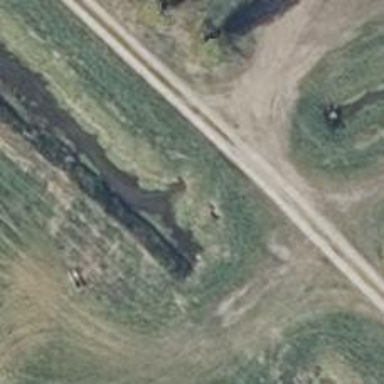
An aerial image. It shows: Culvert tunnel.